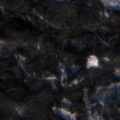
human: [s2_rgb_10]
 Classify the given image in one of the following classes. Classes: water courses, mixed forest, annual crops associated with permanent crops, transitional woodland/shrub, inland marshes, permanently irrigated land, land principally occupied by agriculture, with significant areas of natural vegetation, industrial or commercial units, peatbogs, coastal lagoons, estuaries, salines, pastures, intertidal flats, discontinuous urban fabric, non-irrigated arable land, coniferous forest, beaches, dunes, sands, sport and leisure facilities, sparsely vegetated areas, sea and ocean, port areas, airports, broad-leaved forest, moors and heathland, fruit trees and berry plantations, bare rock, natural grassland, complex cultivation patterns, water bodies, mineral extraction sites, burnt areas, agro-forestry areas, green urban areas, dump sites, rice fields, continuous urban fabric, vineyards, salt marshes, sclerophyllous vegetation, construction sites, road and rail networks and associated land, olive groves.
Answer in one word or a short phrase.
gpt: coniferous forest, transitional woodland/shrub